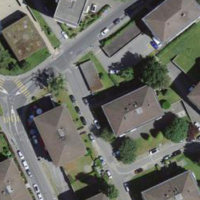
EUNIS habitat code: 55
Species observed at this site:
Cardamine pratensis